Aerial crown-view tile of a tropical tree (Barro Colorado Island, Panama), acquired 20240813:
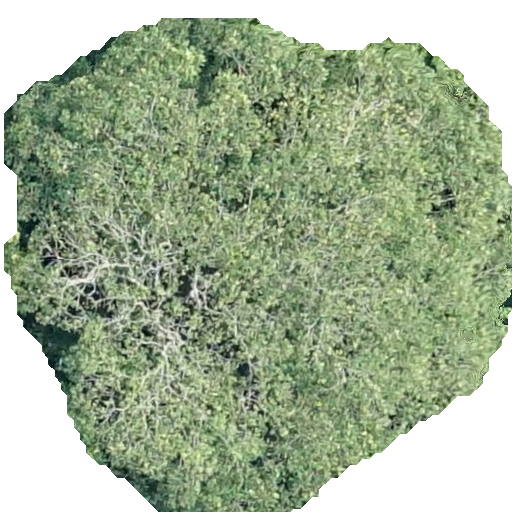
Species: Dipteryx oleifera
GBIF accepted scientific name: Dipteryx oleifera
Crown area: 302.588 m²